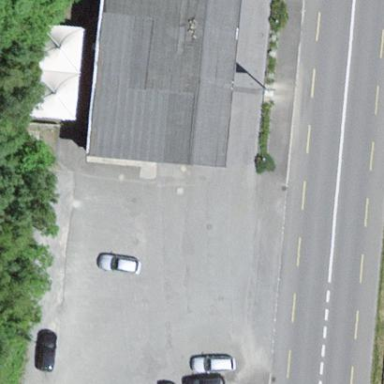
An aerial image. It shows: Building that serves as fuel station.